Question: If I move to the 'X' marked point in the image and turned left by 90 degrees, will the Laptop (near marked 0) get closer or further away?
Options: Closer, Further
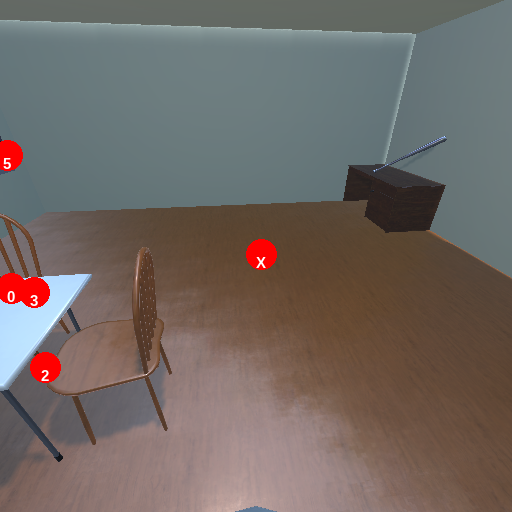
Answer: Closer